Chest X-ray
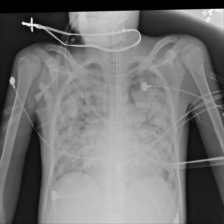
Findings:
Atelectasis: negative
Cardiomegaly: negative
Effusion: negative
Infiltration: negative
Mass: negative
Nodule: negative
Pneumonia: negative
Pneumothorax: negative
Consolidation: negative
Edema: negative
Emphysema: negative
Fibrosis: negative
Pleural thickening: negative
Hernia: negative